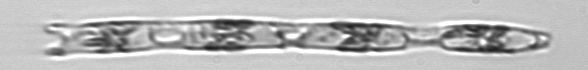
Label: Eucampia